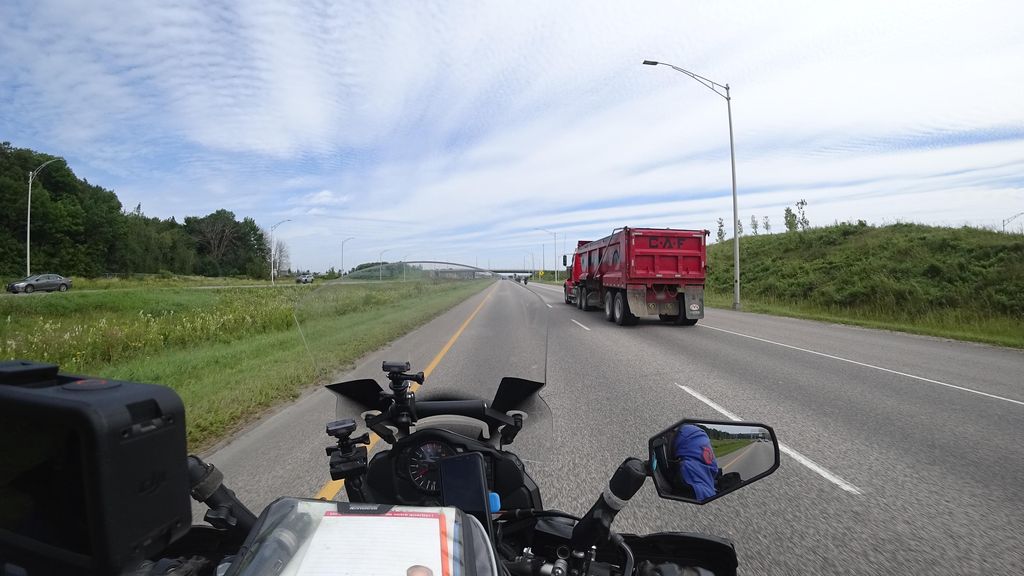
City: quebec_city